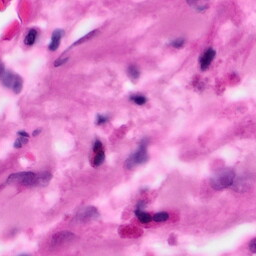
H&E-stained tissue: Pancreatic